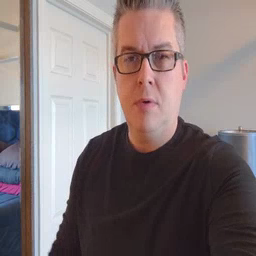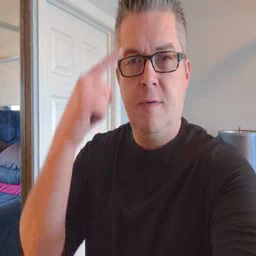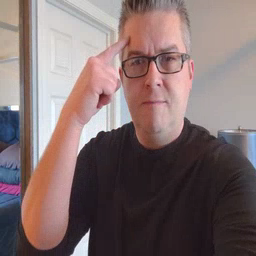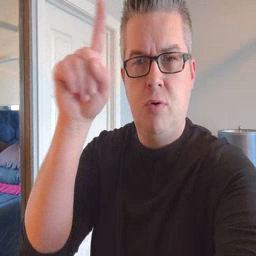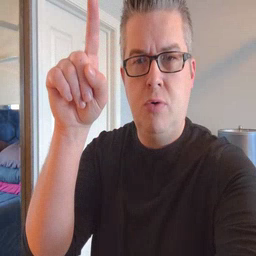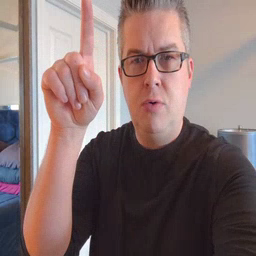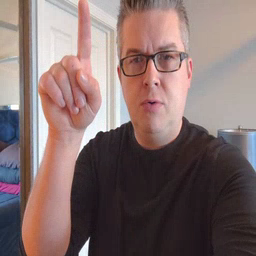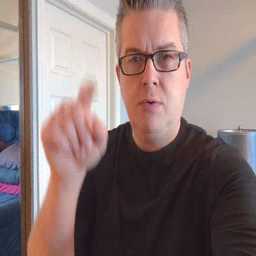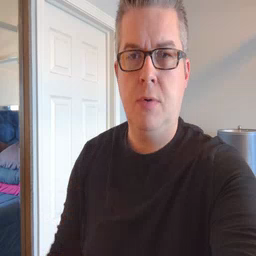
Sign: for